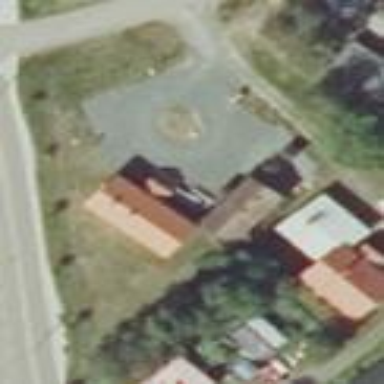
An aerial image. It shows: Community centre.